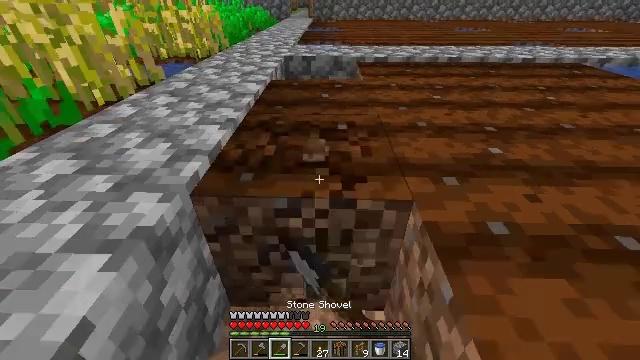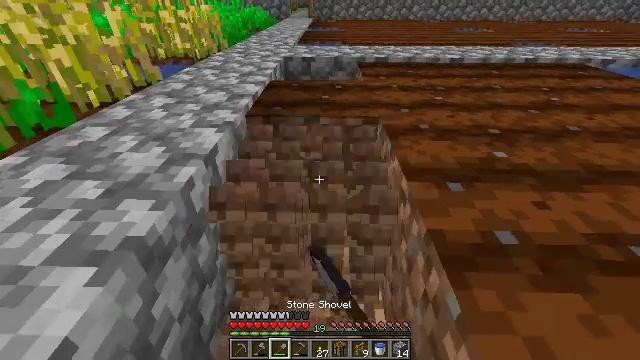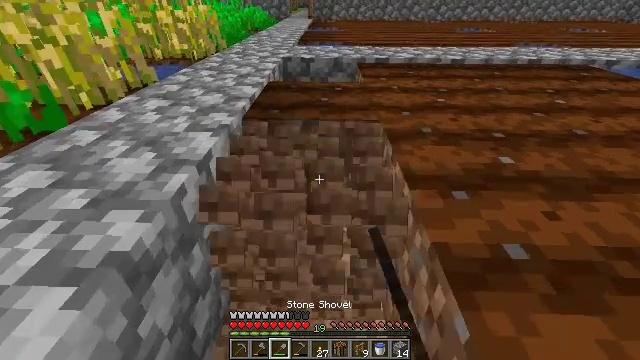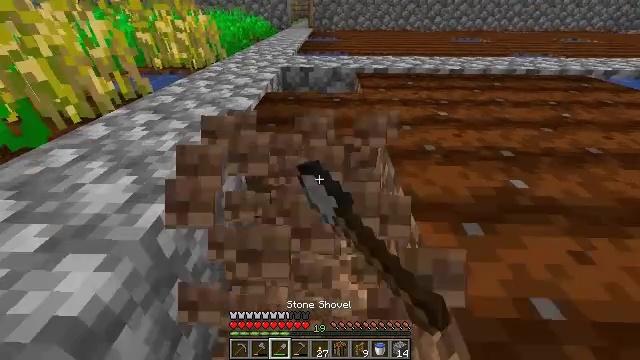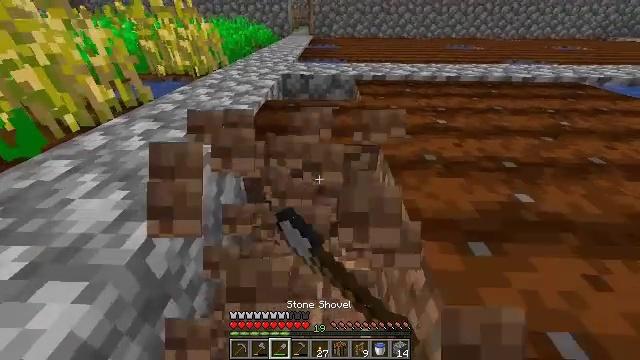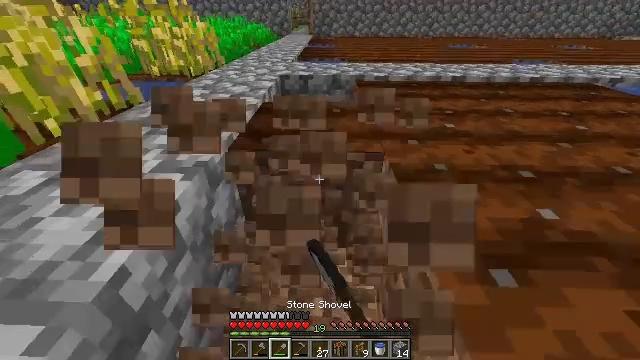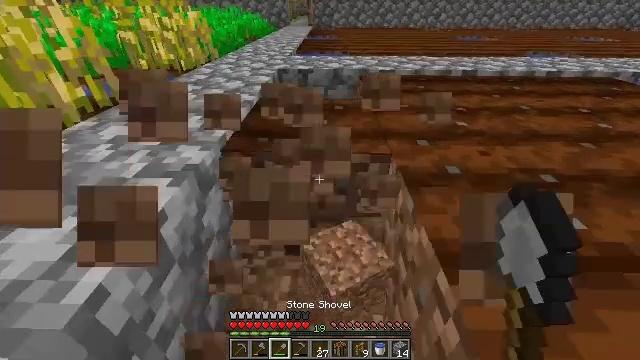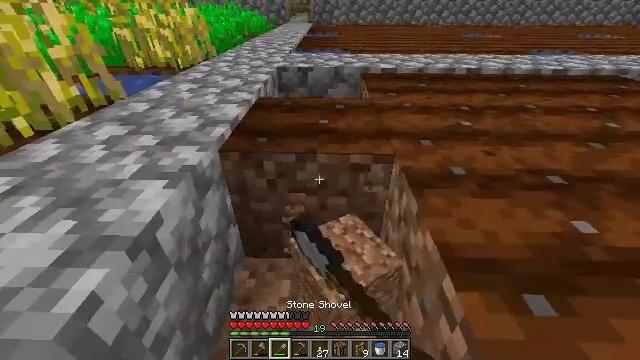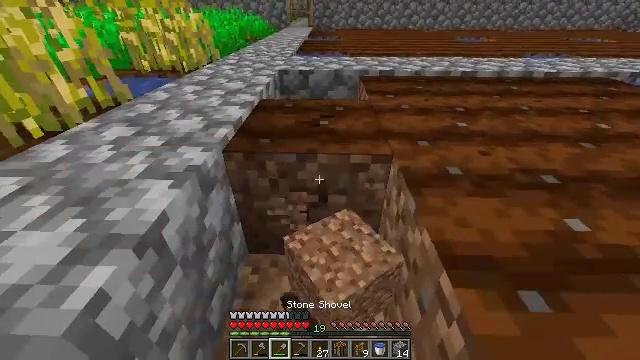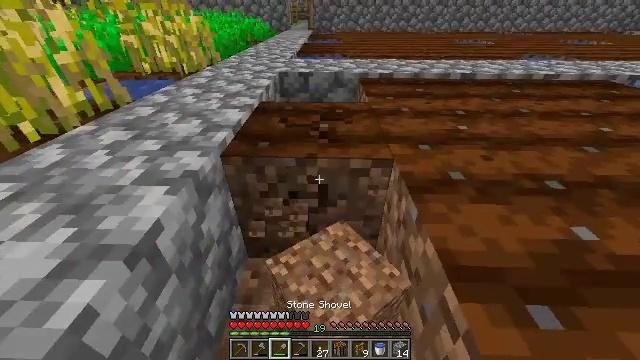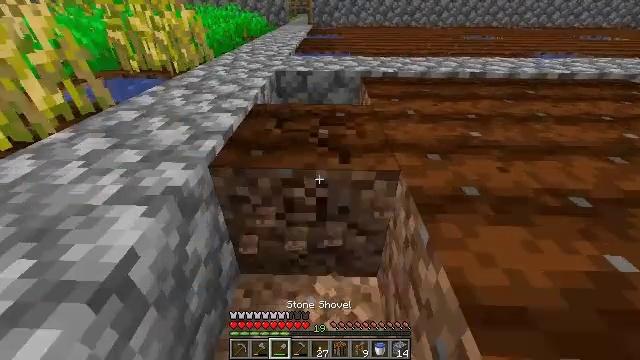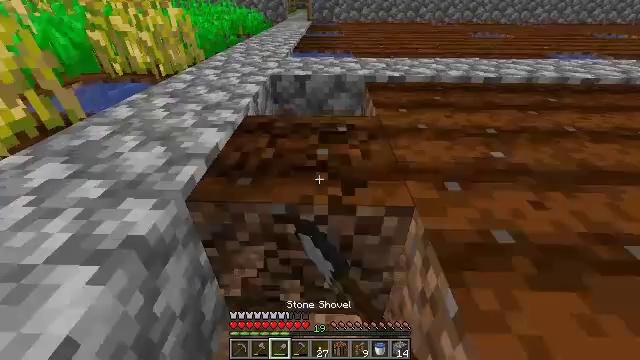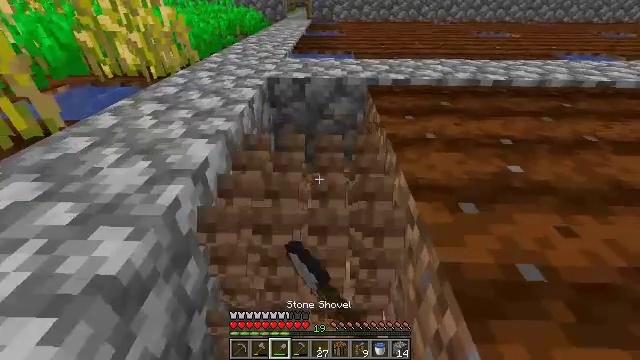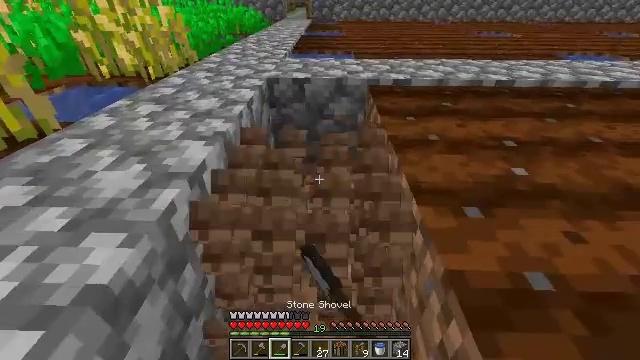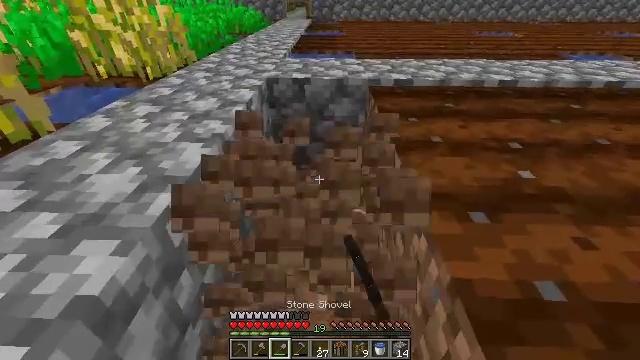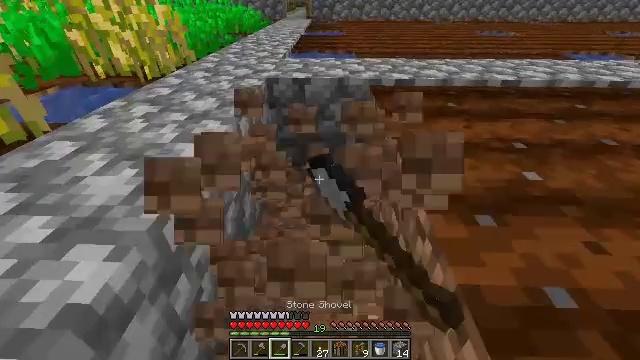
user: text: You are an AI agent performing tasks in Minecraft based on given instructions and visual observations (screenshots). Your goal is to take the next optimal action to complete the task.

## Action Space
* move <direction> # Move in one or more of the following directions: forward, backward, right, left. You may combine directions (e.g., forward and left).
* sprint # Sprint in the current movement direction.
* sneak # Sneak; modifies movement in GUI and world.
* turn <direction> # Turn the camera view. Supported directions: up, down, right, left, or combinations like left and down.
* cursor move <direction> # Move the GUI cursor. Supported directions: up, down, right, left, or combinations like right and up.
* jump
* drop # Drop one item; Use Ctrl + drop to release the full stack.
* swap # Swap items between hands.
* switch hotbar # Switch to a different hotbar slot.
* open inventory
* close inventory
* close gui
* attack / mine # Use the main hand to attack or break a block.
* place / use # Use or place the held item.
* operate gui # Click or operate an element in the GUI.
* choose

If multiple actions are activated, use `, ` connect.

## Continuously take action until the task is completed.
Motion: motion action
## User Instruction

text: Harvest farmland back to plain soil.
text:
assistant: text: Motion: attack / mine
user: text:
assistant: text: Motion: move forward, attack / mine
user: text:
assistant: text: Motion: move forward, attack / mine
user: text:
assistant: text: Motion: attack / mine
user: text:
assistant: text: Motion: attack / mine
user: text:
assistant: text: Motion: attack / mine
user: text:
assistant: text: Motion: attack / mine
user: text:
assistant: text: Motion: attack / mine
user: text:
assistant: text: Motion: move forward, attack / mine
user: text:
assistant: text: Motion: move forward, attack / mine
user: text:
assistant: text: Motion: move forward, attack / mine
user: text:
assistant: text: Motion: attack / mine
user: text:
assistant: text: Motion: attack / mine
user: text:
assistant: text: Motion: attack / mine
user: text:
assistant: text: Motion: attack / mine
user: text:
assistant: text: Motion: attack / mine
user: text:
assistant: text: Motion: attack / mine
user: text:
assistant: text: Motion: attack / mine
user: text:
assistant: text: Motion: attack / mine
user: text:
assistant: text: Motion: attack / mine
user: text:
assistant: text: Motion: move forward
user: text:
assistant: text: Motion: move forward
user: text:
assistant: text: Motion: move forward
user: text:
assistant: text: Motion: move forward
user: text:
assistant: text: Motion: move forward
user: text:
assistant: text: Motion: move forward
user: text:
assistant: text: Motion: move forward
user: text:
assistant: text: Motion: move forward
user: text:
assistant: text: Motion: move forward
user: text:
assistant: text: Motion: move forward